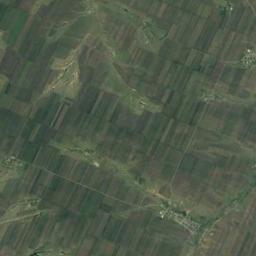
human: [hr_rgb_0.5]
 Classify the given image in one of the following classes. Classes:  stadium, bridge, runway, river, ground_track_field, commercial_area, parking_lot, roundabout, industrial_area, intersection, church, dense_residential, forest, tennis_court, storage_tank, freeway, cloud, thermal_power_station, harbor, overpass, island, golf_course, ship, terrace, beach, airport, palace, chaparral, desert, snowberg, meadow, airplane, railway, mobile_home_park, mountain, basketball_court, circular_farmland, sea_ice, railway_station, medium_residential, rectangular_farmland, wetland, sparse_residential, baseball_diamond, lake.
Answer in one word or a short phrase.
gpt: rectangular_farmland